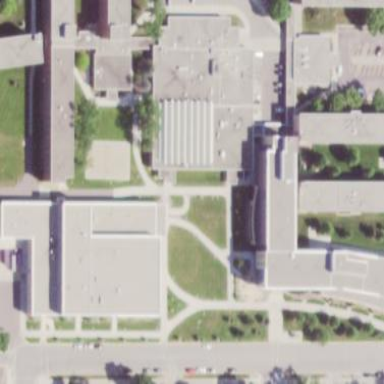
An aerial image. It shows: University building.